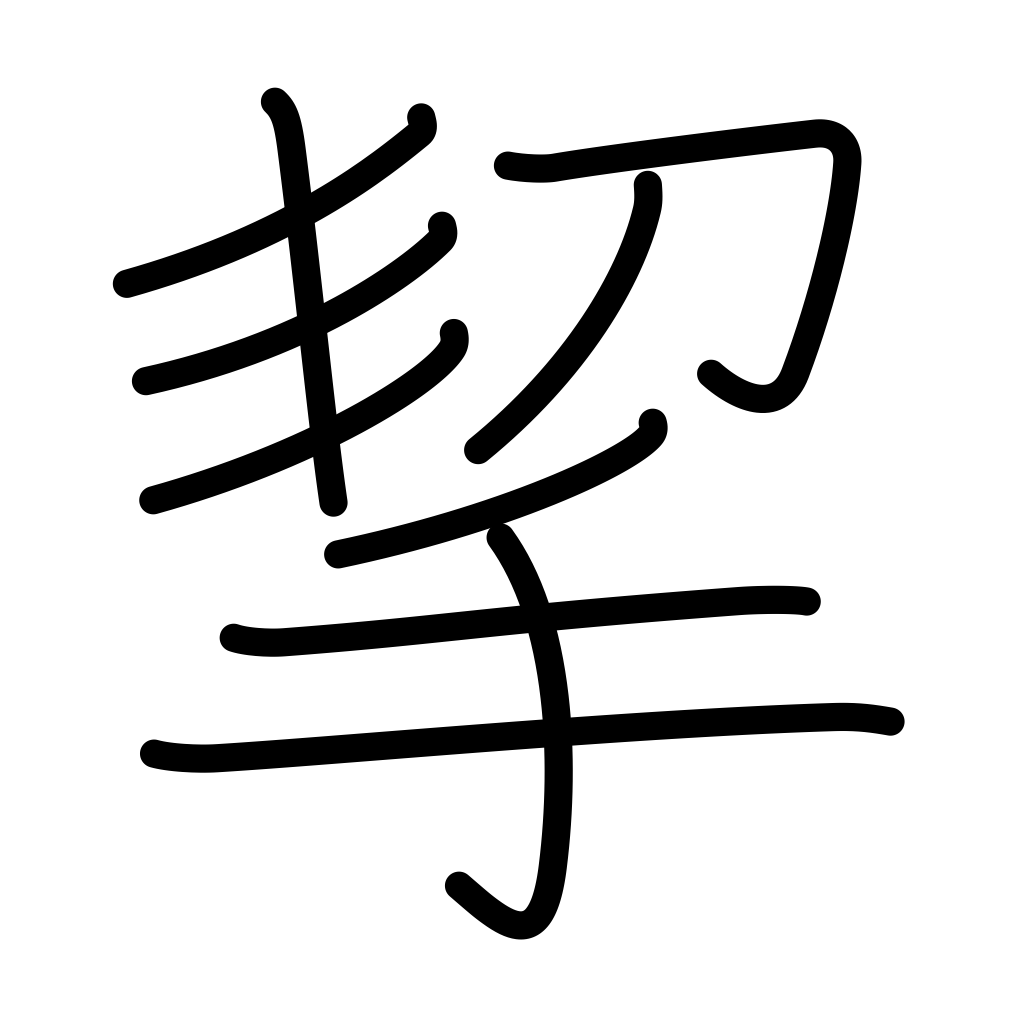
Meaning: carry by hand